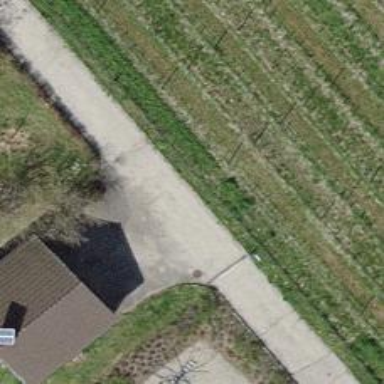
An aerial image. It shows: Unpaved footway.